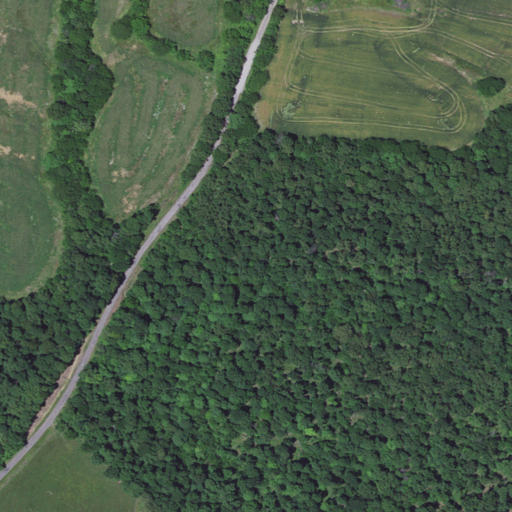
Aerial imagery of cliff(s) in Kentucky named Stegar Bluff containing deciduous forest, pasture, open development, and cultivated crops